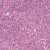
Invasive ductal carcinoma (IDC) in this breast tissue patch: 1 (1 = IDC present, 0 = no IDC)